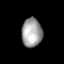
Tissue: lung
Cell type: Endothelial cells
Senescence score: 0.5563
Nuclear area (px): 576
Mean DAPI intensity: 161.984